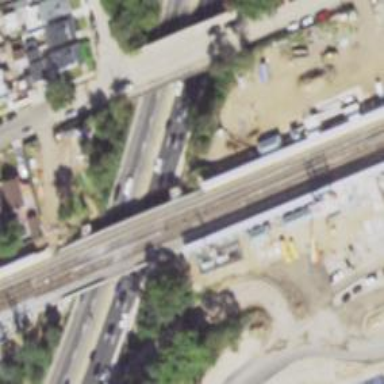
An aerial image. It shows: Electrified railway with rail tracks.